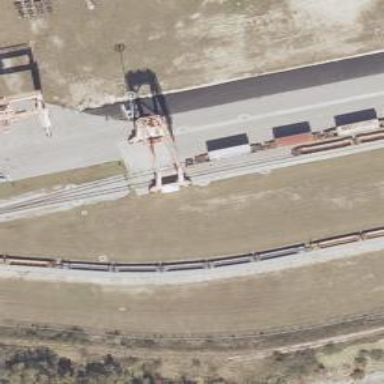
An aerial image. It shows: Rail spur service.